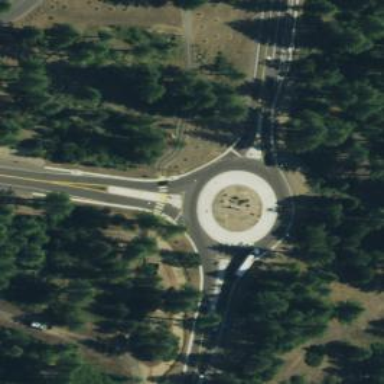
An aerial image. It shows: Primary highway with asphalt surface leading to roundabout.